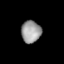
Tissue: lung
Cell type: T cells
Senescence score: 0.7037
Nuclear area (px): 429
Mean DAPI intensity: 154.296